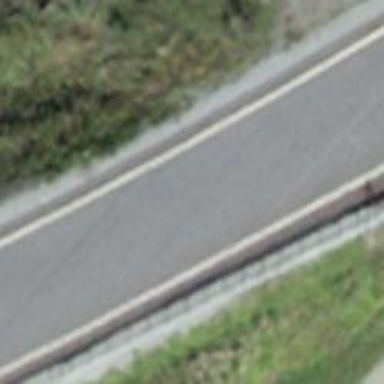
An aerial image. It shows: Asphalt road with primary link designation.